Question: I am trying to to a list of points in 2D. My points are quite low in number (16 or 32).
These points are coming from a simulated environment of a attached to its side. If the points lie on a line it means that they , if not, it means they . I am trying to detect the walls and calculate their intersection, and for this I thought the best idea is to fit lines on the dataset.
Fitting one line to a set of points is not a problem, if we know all those points line on or around a line.
My problem is that and which should not be, for each line. Also, I don't even now the number of points on a line, while naturally it would be the best to detect the longest possible line segment.
How would you solve this problem? If I look at all the possibilities for example for groups of 5 points for all the 32 points then it gives 32 choose 5 = 201376 possibilities. I think and try to fit a line to all 5-tuples.
So what would run much faster? I could connect points within limit and create polylines. But even connecting the points is a hard task, as the edge distances change even within a single line.
Do you think it is possible to do some kind of with such a low number of entries?
Note: if this problem is too hard to solve, I was thinking about using the order of the sensors and use it for filtering. This way the algorithm could be easier but if there is a small obstacle in front of a wall, it would distract the continuity of the line and thus break the wall into two halves.

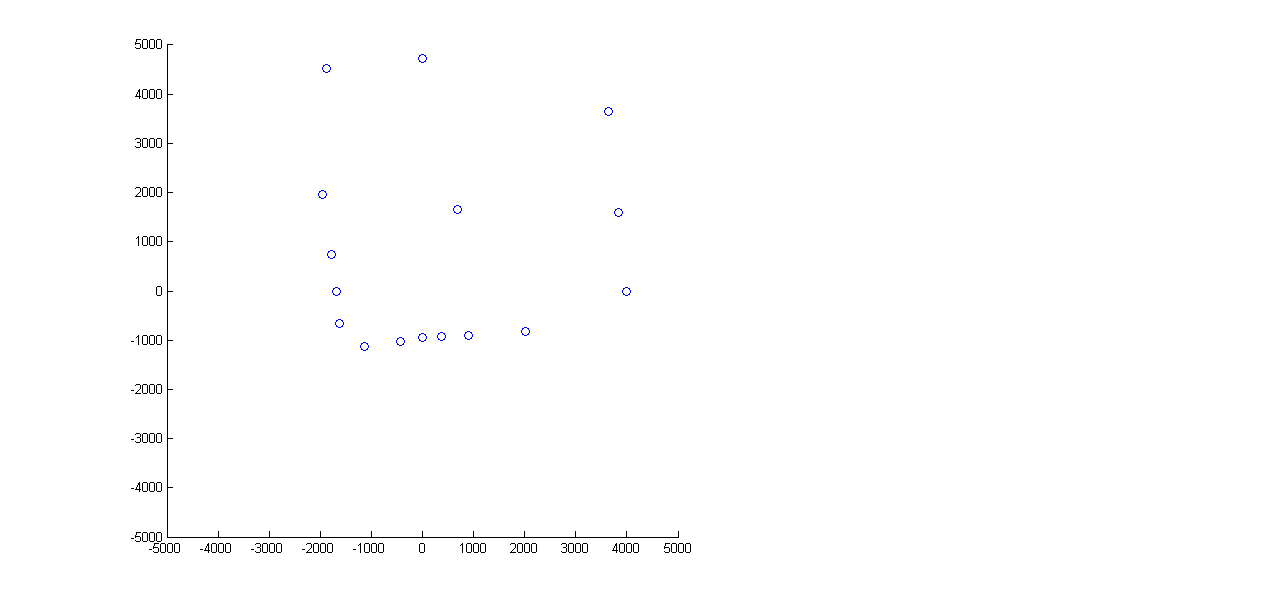
Answer: The first thing I would point out is that you seem to be ignoring a vital aspect of the data, which is you know which sensors (or readings) are adjacent to each other. If you have N laser sensors you know where they are bolted to the robot and if you are rotating a sensor you know the order (and position) in which the measurements are taken. So, connecting points together to form a piecewise linear fit (polylines) should be trivial. Once you had these correspondances you could take each set of four points and determine if they can be modeled effectively by only 2 lines, or something.
Secondly, it's well known that finding a globally optimal fit for even two lines to an arbitrary set of points is NP-Hard as it can be reduced to k-means clustering, so I would not expect to find an efficient algorithm for this. When I used the Hough transform it was for finding corners based on pixel intensities, in theory it is probably applicable to this sort of problem but it is just an approximation and it is probably going to take a fair bit of work to figure out and implement.
I hate to suggest it but it seems like you might benefit by looking at the problem in a slightly different way. When I was working in autonomous navigation with a laser range finder we solved this problem by discretizing the space into an <URL> the robot? If so, there are a large number of papers and tech reports on this problem.